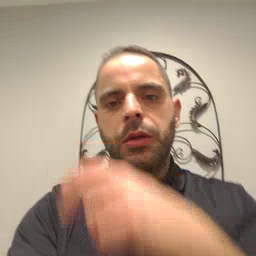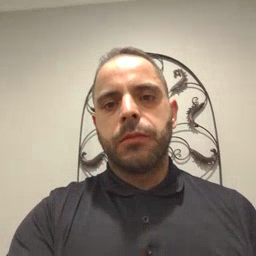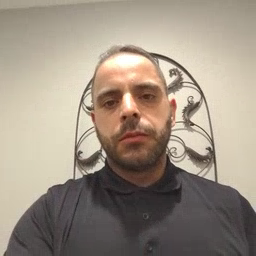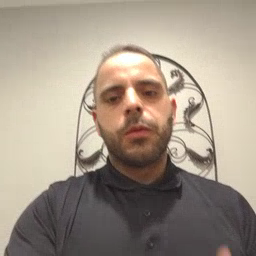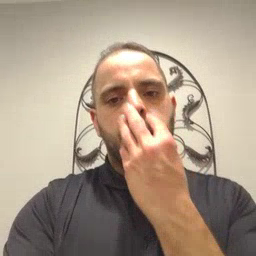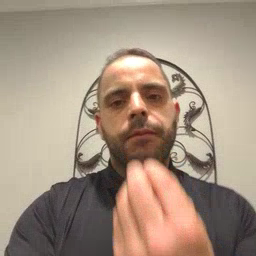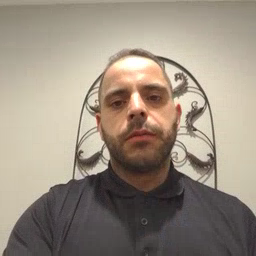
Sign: wolf